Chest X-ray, PA view. Patient: 75 years old, sex F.
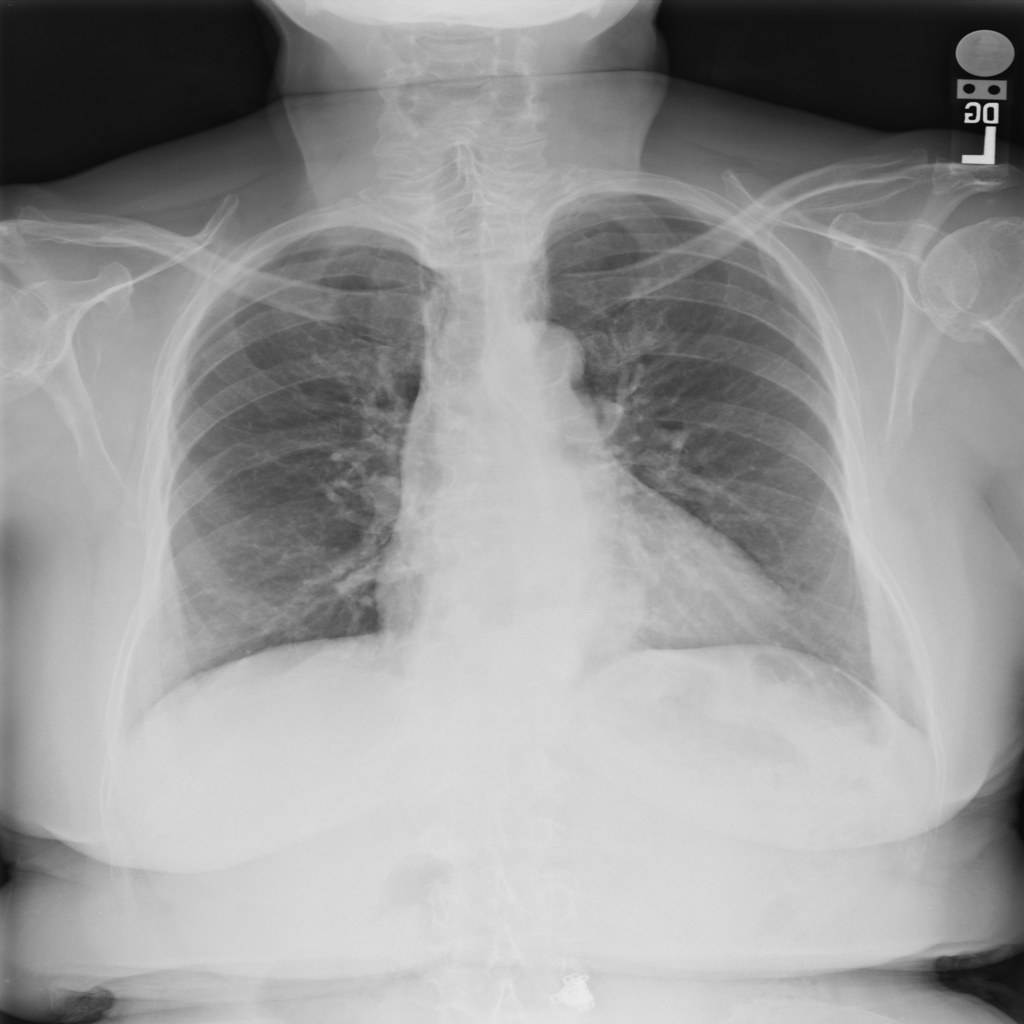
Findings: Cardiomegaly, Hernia